Question: The figure describes the ball exchange problem. The white ball can exchange positions with the adjacent colored balls in the 4-neighborhood. The target state is that all balls are arranged in the order of red, blue, green, and yellow from the upper left corner in the order of rows first and columns. How many exchanges are needed?
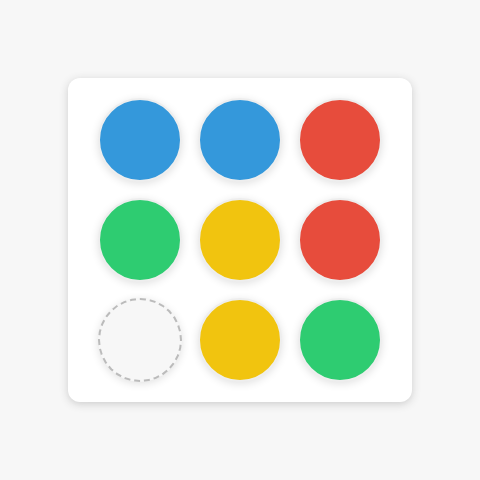
Answer: 12